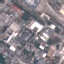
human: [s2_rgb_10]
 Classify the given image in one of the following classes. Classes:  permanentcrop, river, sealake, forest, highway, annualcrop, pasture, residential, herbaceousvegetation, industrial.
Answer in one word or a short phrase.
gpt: Industrial